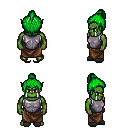
a pixel art fantasy rpg character, male body template, orc, green skin, steel chest armor, robe skirt, green short topknot hairstyle, gray slippers, four views (front, back, left, right), 2x2 character sprite sheet, small pixel art, hard edges, no anti-aliasing